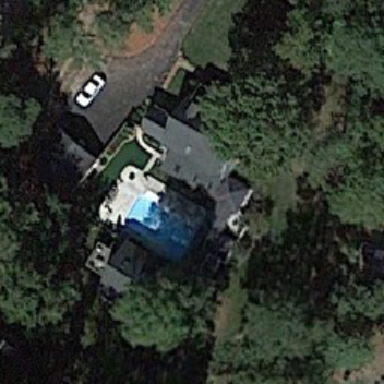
There is a big blue pool next to the grey house .